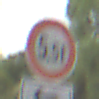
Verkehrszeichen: TatsaechlicheMasse
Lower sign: RichtungsangabeDurchPfeile2
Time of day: Midday
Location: Outdoor (Nature)
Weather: PartlyCloudy
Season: NotSpecified
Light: Natural